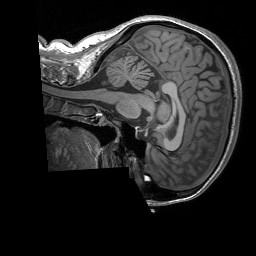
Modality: T1w
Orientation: sagittal
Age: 28
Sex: female
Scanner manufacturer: siemens
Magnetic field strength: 3 T
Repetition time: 1.9 s
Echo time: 0.00227 s